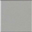
Piece: xx